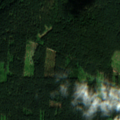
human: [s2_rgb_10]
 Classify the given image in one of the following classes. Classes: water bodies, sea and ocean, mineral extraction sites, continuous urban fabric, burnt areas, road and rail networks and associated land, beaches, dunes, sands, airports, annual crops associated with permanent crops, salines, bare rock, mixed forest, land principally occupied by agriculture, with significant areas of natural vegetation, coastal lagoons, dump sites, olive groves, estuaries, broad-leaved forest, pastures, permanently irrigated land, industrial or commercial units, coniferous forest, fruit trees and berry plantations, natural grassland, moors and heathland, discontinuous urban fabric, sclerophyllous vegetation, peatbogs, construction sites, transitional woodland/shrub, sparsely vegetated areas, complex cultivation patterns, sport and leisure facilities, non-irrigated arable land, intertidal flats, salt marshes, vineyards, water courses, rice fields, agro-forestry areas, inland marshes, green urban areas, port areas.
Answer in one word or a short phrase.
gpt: coniferous forest, mixed forest, water courses